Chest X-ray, PA view. Patient: 30 years old, sex M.
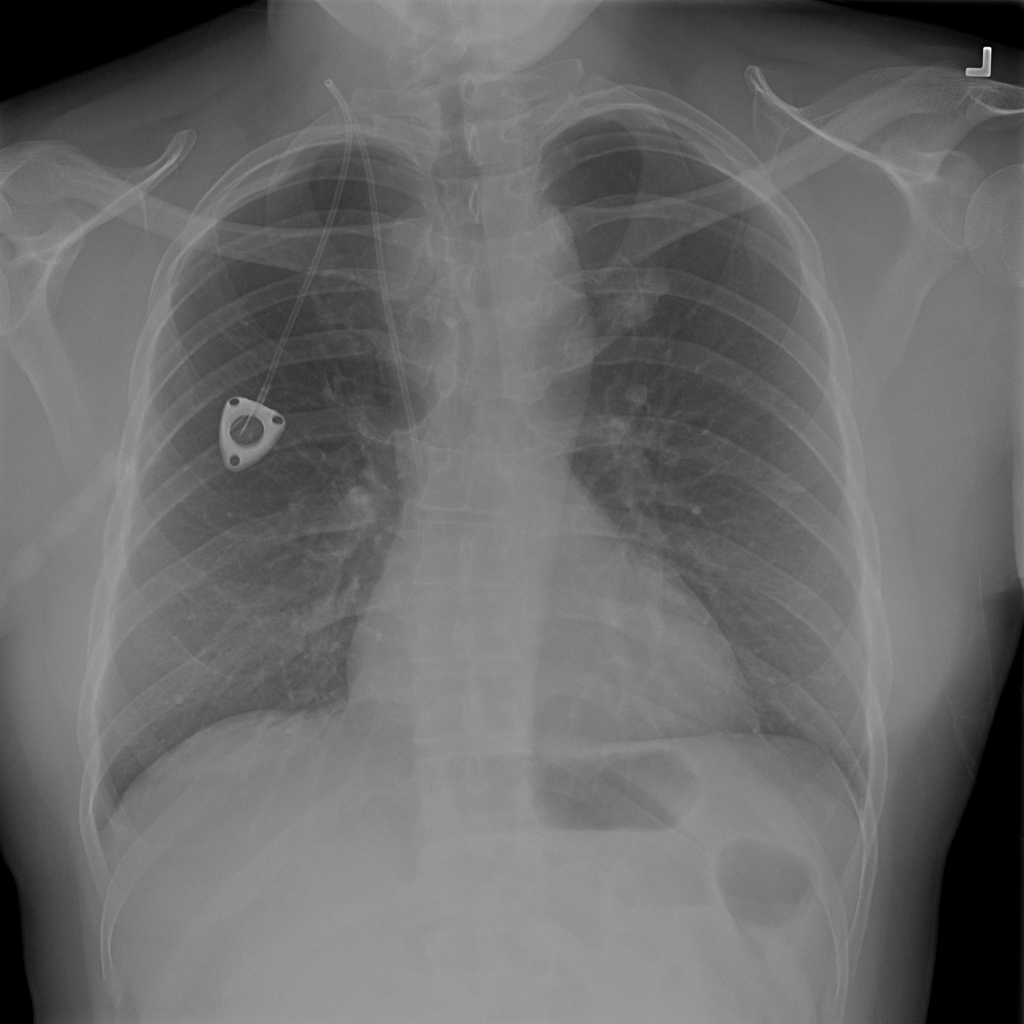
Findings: No Finding